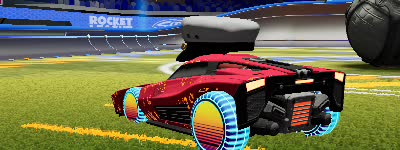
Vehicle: breakout